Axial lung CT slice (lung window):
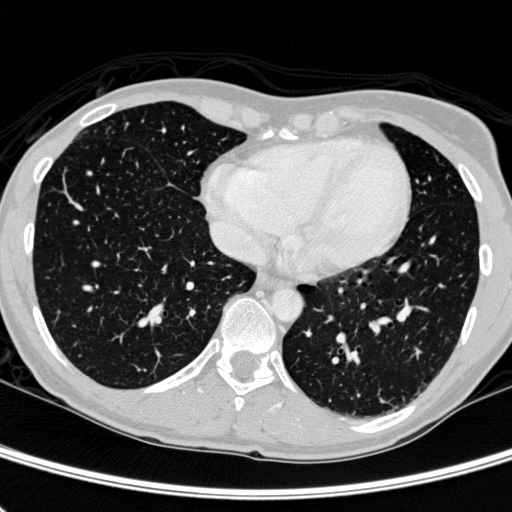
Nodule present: no